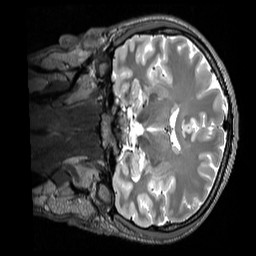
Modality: T2w
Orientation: coronal
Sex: male
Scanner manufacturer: siemens
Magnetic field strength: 3 T
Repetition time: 3.2 s
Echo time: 0.409 s